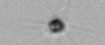
Label: Calciopappus